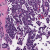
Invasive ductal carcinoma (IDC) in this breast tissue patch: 1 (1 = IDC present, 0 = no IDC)